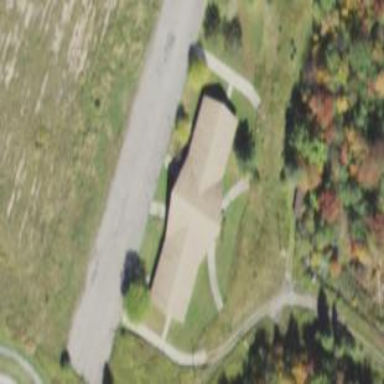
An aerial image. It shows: Beautiful church building.